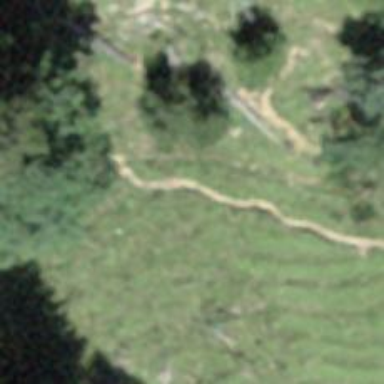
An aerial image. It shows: Path.